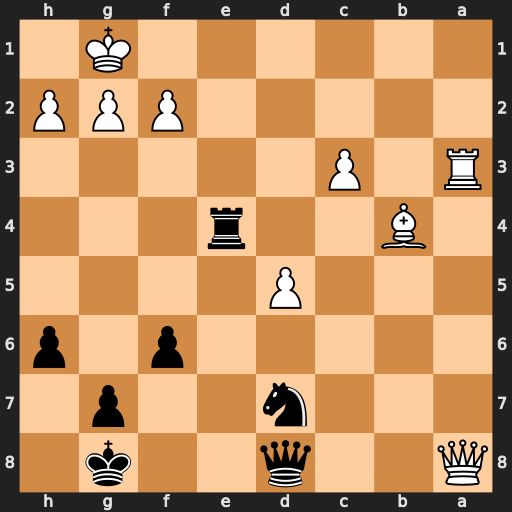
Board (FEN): Q2q2k1/3n2p1/5p1p/3P4/1B2r3/R1P5/5PPP/6K1
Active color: b
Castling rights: -
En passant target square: -
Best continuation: Re1#